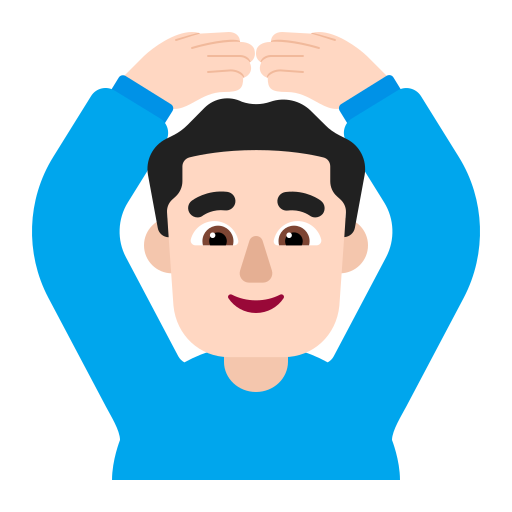
man gesturing ok flat light